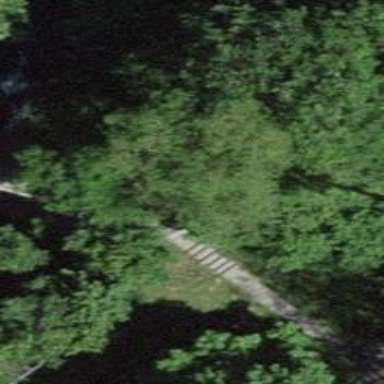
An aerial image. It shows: Steps made of paving stones.